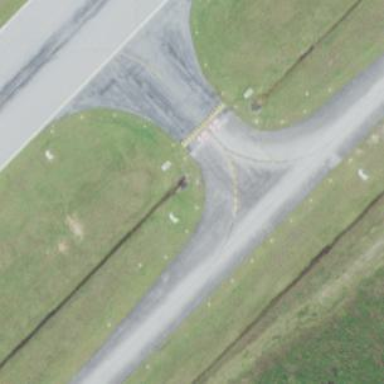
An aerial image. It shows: View of taxiway at the airport.